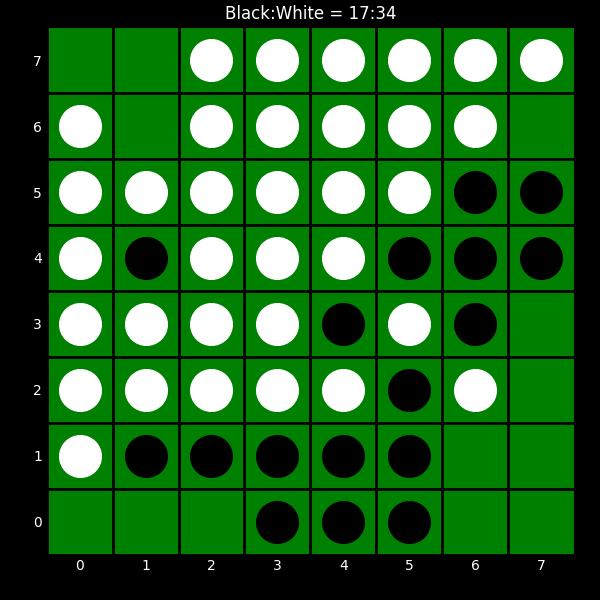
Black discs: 17
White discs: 34